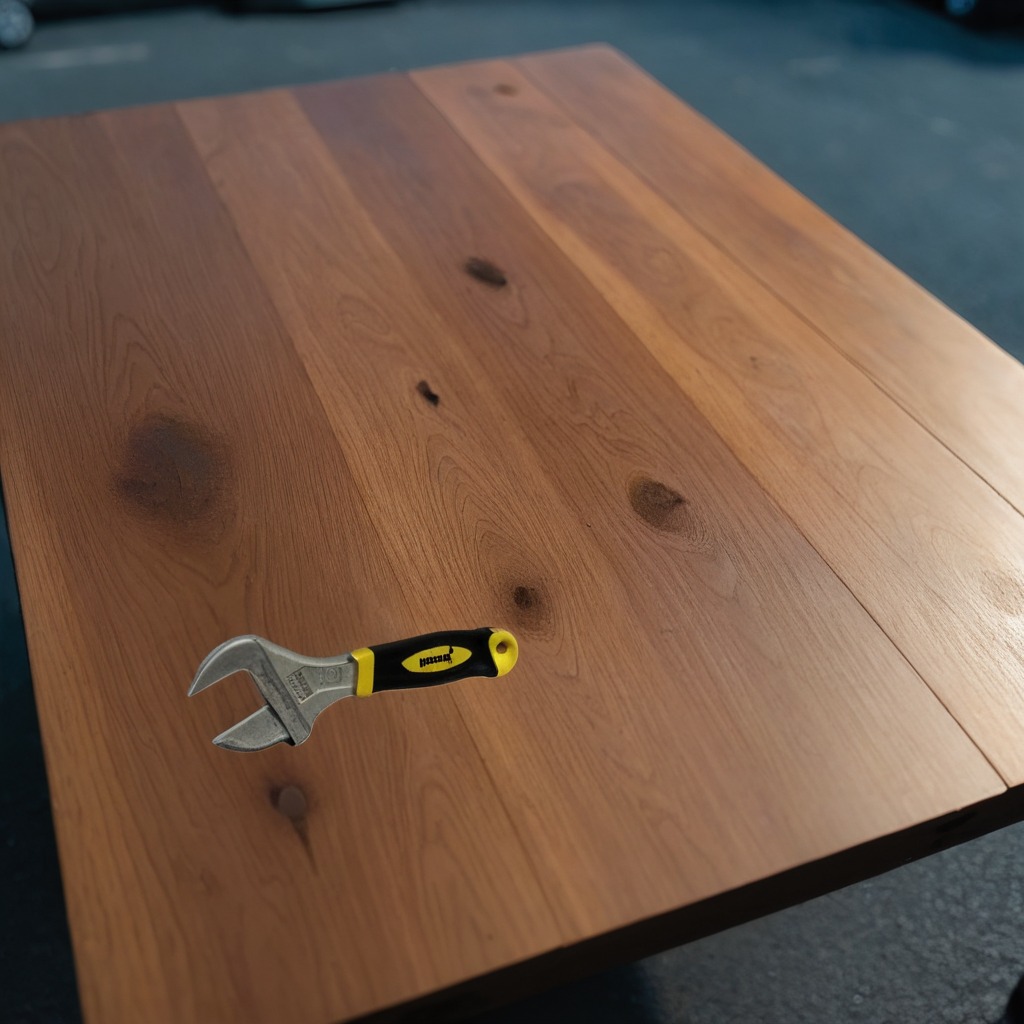
An old wrench is lying on a table in a small garage at twilight.